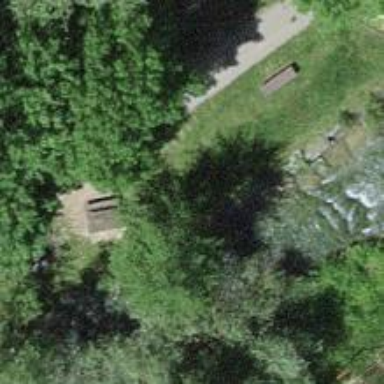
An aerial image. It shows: Picnic site for tourists.